【题型】选择题　【知识点】立体几何　【难度】medium
在三棱锥 $S-ABC$ 中，底面 $\triangle ABC$ 为斜边 $AC=2\sqrt{2}$ 的等腰直角三角形，顶点 $S$ 在底面 $ABC$ 上的射影为 $AC$ 的中点. 若 $SA=2$，$E$ 为线段 $AB$ 上的一个动点，则 $SE+CE$ 的最小值为（ \quad ）

A. $\sqrt{6}+\sqrt{2}$ \qquad\qquad B. $2\sqrt{3}$ \qquad\qquad C. $2(\sqrt{3}+1)$ \qquad\qquad D. $2(\sqrt{3}-1)$
【解答】
【答案】 A

【分析】 将 $\triangle SAB$ 展开到与 $\triangle ABC$ 共面，根据三角形三边关系可知 $SE+CE \ge SC$，当且仅当 $S, E, C$ 三点共线时等号成立. 根据题干条件，在 $\triangle SBC$ 中由余弦定理即可求解.

【详解】 如图，在三棱锥 $S-ABC$ 中，设点 $O$ 为线段 $AC$ 的中点，连接 $BO, SO$.

由题意知：$AO=BO=CO=\frac{1}{2}AC=\sqrt{2}$，$AB=BC=2$，$SO \perp$ 平面 $ABC$.

在 $\text{Rt}\triangle ABC$ 中，$SO = \sqrt{SA^2 - AO^2} = \sqrt{2}$，故 $SB = \sqrt{SO^2 + BO^2} = 2$，

所以 $\triangle SAB$ 是边长为 $2$ 的等边三角形.

将 $\triangle SAB$ 展开到与 $\triangle ABC$ 共面，如图所示，

则 $SE+CE \ge SC$，当且仅当 $S, E, C$ 三点共线时等号成立，即 $SE+CE$ 取得最小值.

在 $\triangle SBC$ 中，$SB=BC=2$，$\angle SBC = \angle SBA + \angle ABC = \frac{5\pi}{6}$，

由余弦定理可得：$SC^2 = SB^2 + BC^2 - 2SB \cdot BC \cdot \cos \frac{5\pi}{6} = 4 + 4 - 2 \times 2 \times 2 \times \left(-\frac{\sqrt{3}}{2}\right) = 8 + 4\sqrt{3} = (\sqrt{6}+\sqrt{2})^2$，

所以 $SE+CE \ge SC = \sqrt{6}+\sqrt{2}$，

即 $SE+CE$ 的最小值为 $\sqrt{6}+\sqrt{2}$.

故选：A.
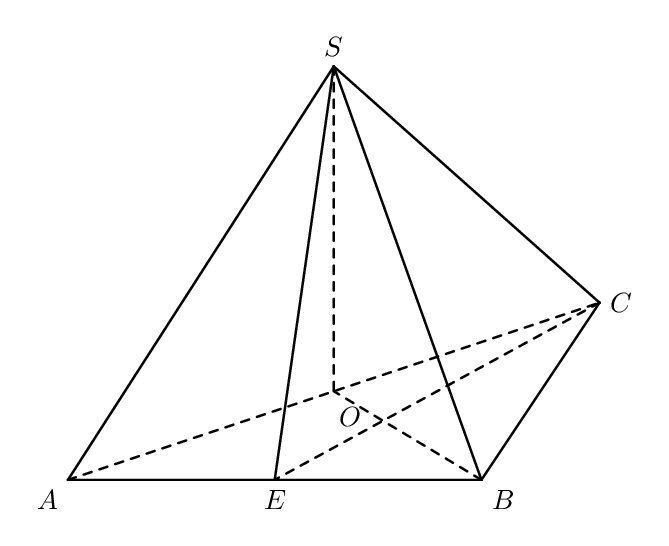
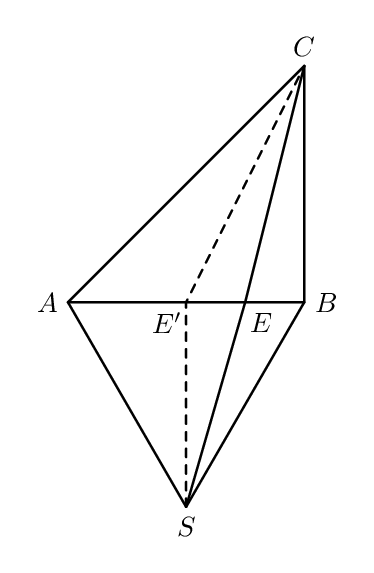